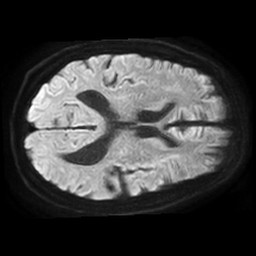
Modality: TRACE
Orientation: axial
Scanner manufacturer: philips
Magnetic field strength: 1.5 T
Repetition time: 4.6 s
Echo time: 0.07699 s